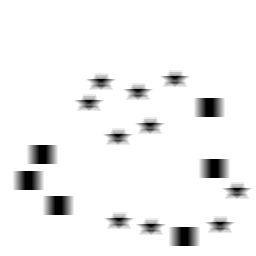
Squares: 6
Triangles: 0
Stars: 10
Total shapes: 16